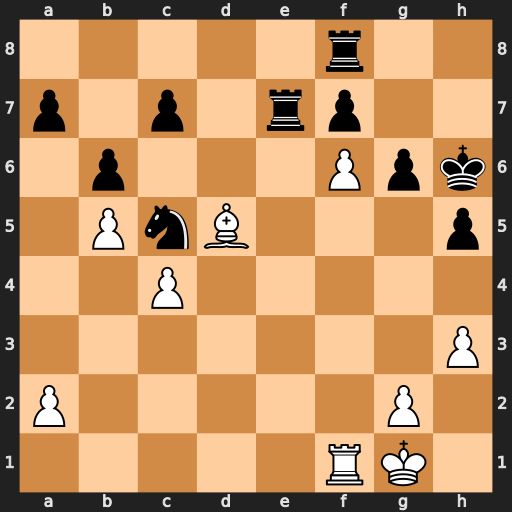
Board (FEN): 5r2/p1p1rp2/1p3Ppk/1PnB3p/2P5/7P/P5P1/5RK1
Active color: w
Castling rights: -
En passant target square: -
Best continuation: fxe7 Re8 Rxf7